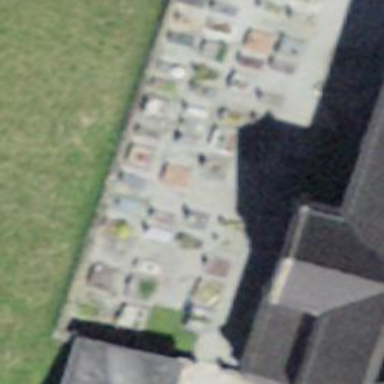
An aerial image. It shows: Cemetery.